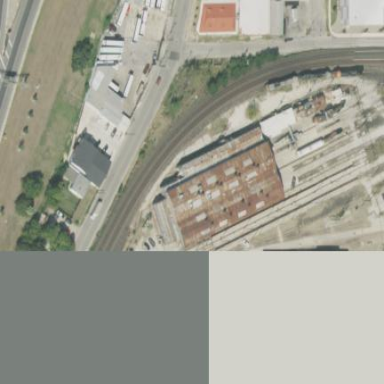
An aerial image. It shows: Building used as railway workshop.